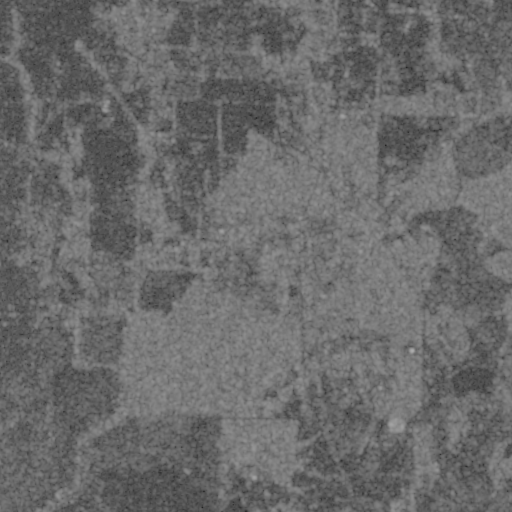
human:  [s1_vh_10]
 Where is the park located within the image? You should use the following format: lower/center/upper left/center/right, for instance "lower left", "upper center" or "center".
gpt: The park is located in the center of the image.
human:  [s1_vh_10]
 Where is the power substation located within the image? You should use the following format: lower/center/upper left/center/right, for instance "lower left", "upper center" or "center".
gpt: The power substation is located in the lower right of the image.
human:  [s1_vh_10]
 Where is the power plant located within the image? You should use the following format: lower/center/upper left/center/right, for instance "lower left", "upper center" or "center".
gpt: There is no power plant in the image.

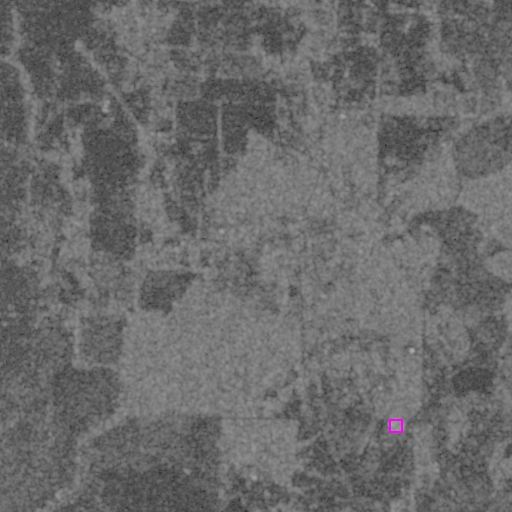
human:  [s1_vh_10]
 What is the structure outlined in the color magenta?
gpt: The structure outlined in magenta is a power substation.
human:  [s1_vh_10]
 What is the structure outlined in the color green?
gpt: There is no green outline.